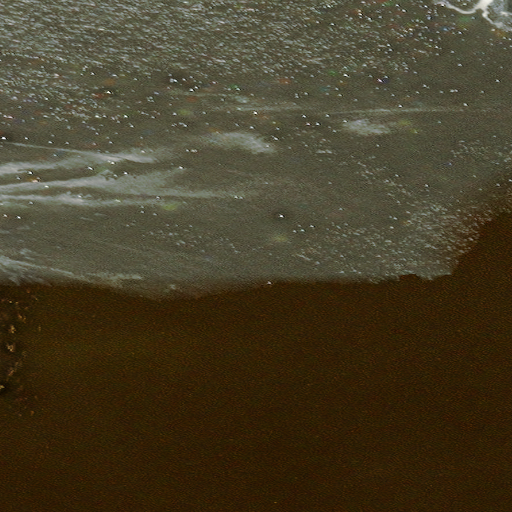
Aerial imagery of bar in Alaska named Ittar Rock containing only unknown